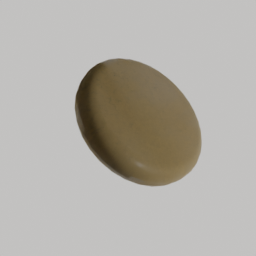
Label: mechanical